Question: How do I get the selected value in the dropdown
HTML Code:
'''
<select name="appealStatusId" class="form-control input-sm">
<option value="1">
Pending
</option>
<option value="2">
Overall Appeal Approved
</option>
<option value="3" selected="selected">
Overall Appeal Not Approved
</option>
'''

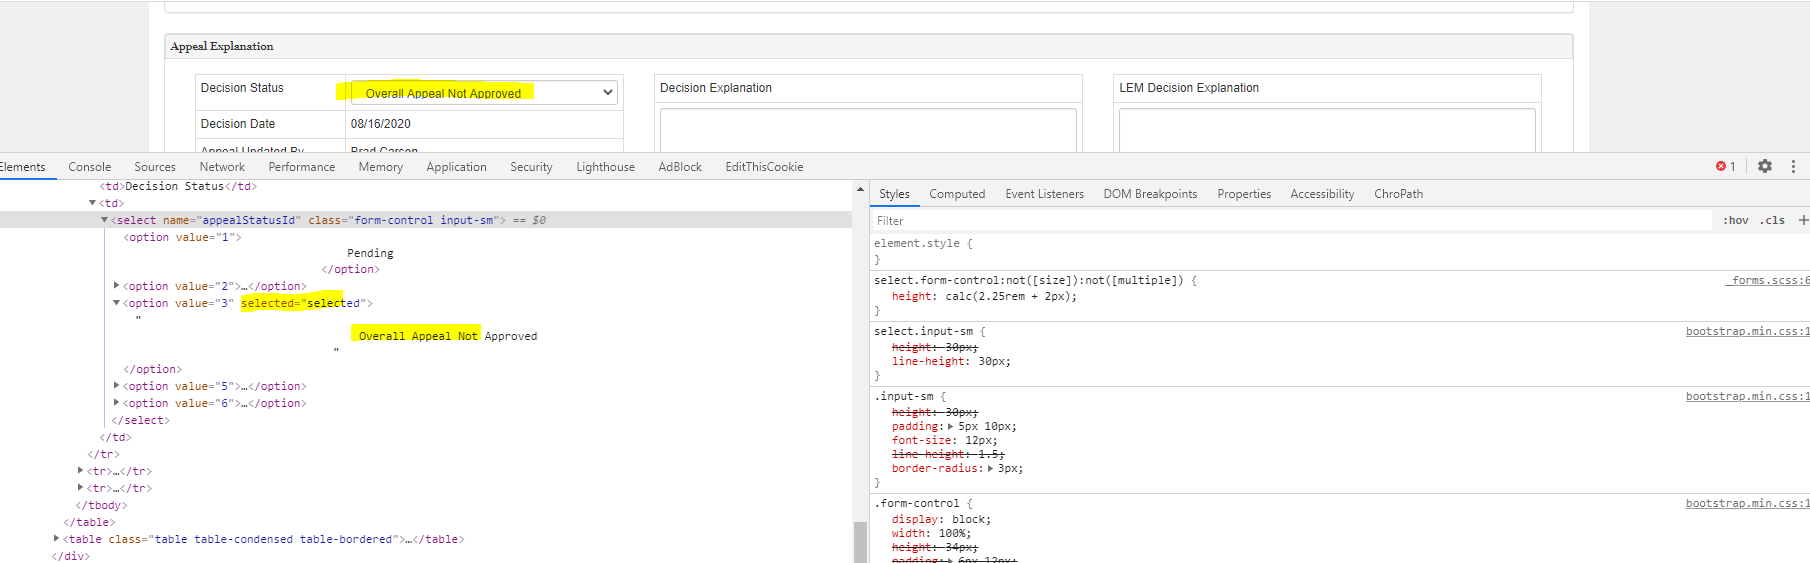
Answer: To get the selected value in the dropdown you have to induce <URL>:
- Using :'''
SelectElement status = new SelectElement(driver.FindElement(By.CssSelector("select[name='appealStatusId']")));
IWebElement selected = status.SelectedOption;
Console.Write(selected.Text);
'''
- Using :'''
SelectElement status = new SelectElement(driver.FindElement(By.XPath("//select[@name='appealStatusId']")));
IWebElement selected = status.SelectedOption;
Console.Write(selected.Text);
'''
- Using :'''
SelectElement status = new SelectElement(driver.FindElement(By.Name("appealStatusId")));
IWebElement selected = status.SelectedOption;
Console.Write(selected.Text);
'''